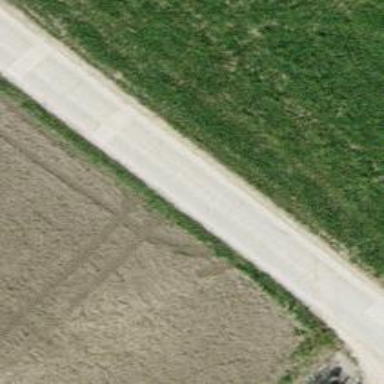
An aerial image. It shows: Service road with concrete surface. The tracktype is grade1.